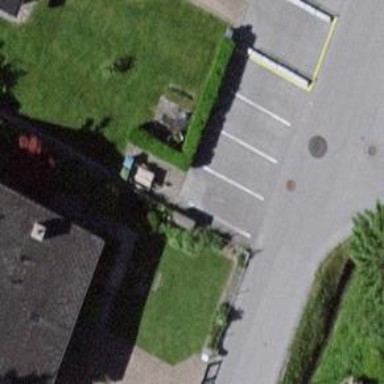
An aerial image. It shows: Parking area with surface.